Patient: sex M, age 74
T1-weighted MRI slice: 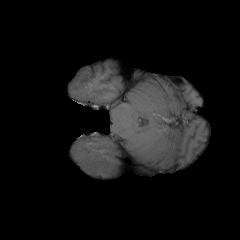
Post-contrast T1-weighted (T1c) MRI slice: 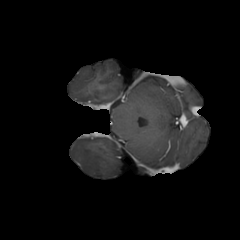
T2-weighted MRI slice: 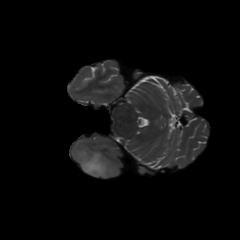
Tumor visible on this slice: yes
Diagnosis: Astrocytoma, IDH-wildtype
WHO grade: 3